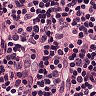
Metastatic tissue present: no